Question: I have implemented a multiline text editor for a QTableView as seen here: <URL>
One issue I have not yet been able to solve is getting full control over the styling of the painted text. A solution for the font color was provided here: <URL>
I have set a stylesheet for the QTableView:
'''
self.setStyleSheet(
"""font-size: 14px;
gridline-color: rgb(60, 60, 60);"""
)
'''
And it works for styling the editor as well as the grid.
Ideally, I would like the cells to have the same styling as the rest of the application while having some way of making changes to some of the attributes which would then affect both the editor and the way the cells are painted.
Everything I have done so far in order to change the styling of the font has been ignored. I have tried changing the initStyleOption, changing the painter's font, changing the option's font and everything else I could think of.
This is the current paint function:
'''
def paint(self, painter, option, index):
"""
Method override
"""
# Remove dotted border on cell focus. https://stackoverflow.com/a/552<PHONE>
if option.state & QtWidgets.QStyle.State_HasFocus:
option.state = option.state ^ QtWidgets.QStyle.State_HasFocus
self.initStyleOption(option, index)
painter.save()
doc = QtGui.QTextDocument()
doc.setDocumentMargin(3)
doc.setTextWidth(option.rect.width())
# changed to setPlainText from setHtml because setHtml was removing all newlines
doc.setPlainText(option.text)
option.text = ""
option.widget.style().drawControl(
QtWidgets.QStyle.CE_ItemViewItem, option, painter
)
painter.translate(option.rect.left(), option.rect.top())
clip = QtCore.QRectF(0, 0, option.rect.width(), option.rect.height())
painter.setClipRect(clip)
layout = doc.documentLayout()
ctx = layout.PaintContext()
ctx.palette = option.palette
layout.draw(painter, ctx)
painter.restore()
'''
An application wide stylesheet is applied when the program is run:
'''
app = QApplication(sys.argv)
app.setStyleSheet(qtstylish.dark())
'''
I believe the spacing is also different between the editor and the painted cell.

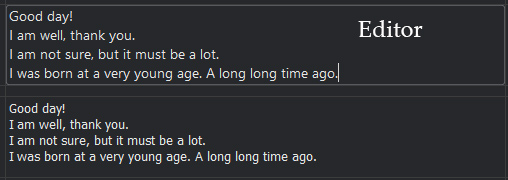
Answer: When a QTextDocument is created as a standalone object, it can only use the application defaults, including the font.
Note that using a global stylesheet, even with wildcard selectors does set the default font for the application, but only for the widgets, and since QTextDocument and QAbstractItemDelegate are widgets, no style sheet font will be applied.
While there is no access to stylesheets, the style 'option' argument of the 'paint()' function can provide such information: the argument of the function will be the default style option for the view (<URL>' will eventually alter the font as long as 'FontRole' returns a valid QFont.
The solution is then to set the <URL> of the document:
'''
def paint(self, painter, option, index):
# ...
doc = QtGui.QTextDocument()
doc.setDefaultFont(option.font)
# ...
'''